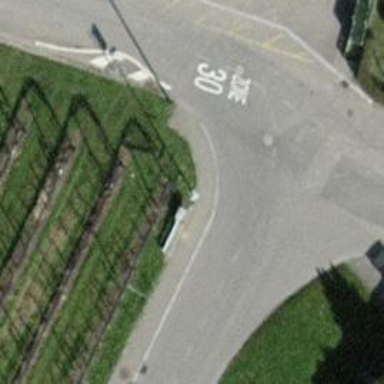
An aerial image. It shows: Bench.